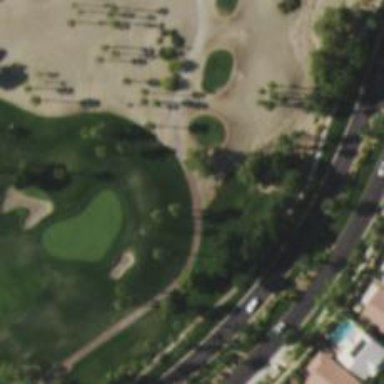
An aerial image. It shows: Path for golf carts.